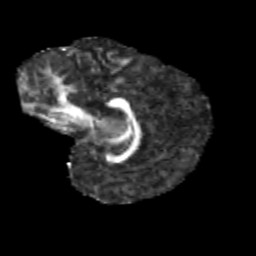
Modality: FA
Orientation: sagittal
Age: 9
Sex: female
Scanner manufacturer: siemens
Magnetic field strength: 3 T
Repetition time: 3.8 s
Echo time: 0.07 s